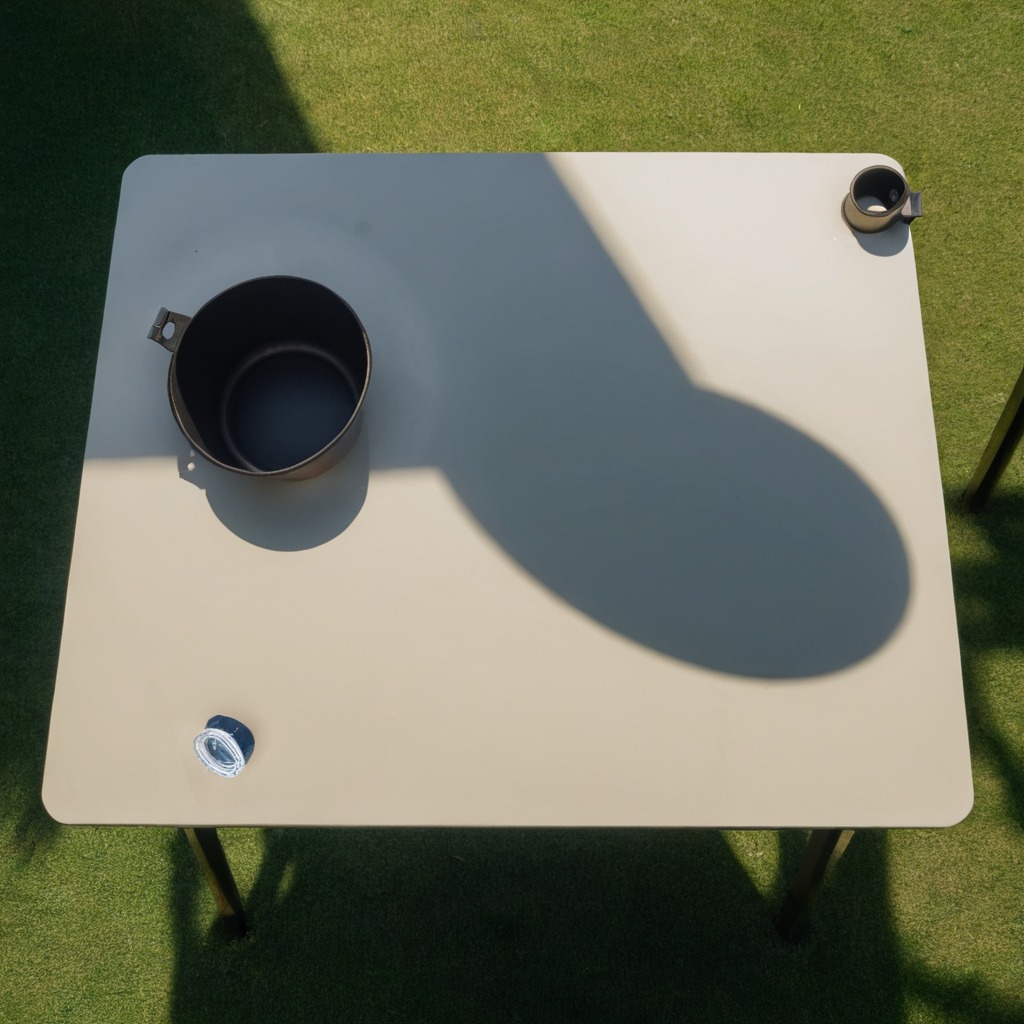
A metal nut is lying on a clean utility table in a temporary outdoor tool station.